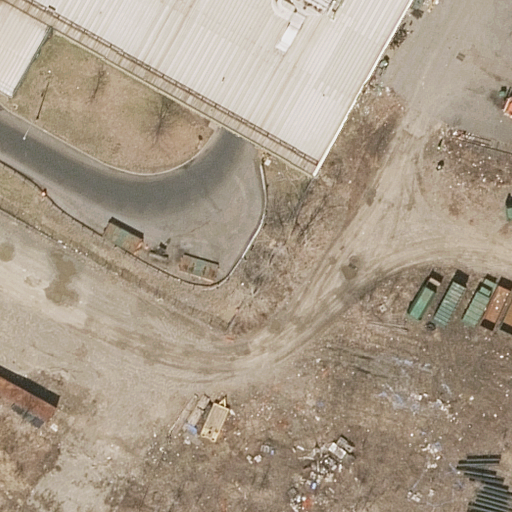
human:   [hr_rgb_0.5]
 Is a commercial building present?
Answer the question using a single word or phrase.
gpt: no

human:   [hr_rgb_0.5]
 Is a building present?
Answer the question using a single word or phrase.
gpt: yes

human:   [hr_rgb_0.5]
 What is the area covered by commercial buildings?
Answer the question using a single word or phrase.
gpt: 0m2

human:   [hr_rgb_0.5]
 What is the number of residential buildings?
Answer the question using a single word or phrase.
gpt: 1

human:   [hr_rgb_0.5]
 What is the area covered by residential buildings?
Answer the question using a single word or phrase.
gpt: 291m2

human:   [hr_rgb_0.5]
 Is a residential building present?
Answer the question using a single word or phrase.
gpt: yes

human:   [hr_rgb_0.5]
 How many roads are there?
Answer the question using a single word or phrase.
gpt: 3

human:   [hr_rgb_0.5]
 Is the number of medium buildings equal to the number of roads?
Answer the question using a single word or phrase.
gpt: no

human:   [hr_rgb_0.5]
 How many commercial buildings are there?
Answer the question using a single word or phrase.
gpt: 0

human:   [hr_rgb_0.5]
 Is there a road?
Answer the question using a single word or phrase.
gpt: yes

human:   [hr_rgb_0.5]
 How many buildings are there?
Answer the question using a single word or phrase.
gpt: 1

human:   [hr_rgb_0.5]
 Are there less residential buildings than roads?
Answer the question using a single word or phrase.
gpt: yes

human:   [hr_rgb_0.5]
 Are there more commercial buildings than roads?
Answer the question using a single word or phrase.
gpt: no

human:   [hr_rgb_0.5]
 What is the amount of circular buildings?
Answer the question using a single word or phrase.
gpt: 0

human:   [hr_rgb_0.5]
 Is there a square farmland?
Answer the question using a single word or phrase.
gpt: no

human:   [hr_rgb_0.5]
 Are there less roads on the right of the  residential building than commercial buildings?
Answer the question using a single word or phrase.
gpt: no

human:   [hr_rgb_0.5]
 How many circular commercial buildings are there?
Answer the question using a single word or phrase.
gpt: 0

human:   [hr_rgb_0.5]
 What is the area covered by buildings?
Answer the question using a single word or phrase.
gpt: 291m2

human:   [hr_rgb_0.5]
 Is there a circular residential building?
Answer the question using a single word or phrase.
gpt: no

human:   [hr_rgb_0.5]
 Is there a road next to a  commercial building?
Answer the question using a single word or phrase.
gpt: no

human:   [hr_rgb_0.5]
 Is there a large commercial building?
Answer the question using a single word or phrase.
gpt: no

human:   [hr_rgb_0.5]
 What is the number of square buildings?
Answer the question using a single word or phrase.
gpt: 0

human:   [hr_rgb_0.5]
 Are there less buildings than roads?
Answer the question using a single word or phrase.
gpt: yes

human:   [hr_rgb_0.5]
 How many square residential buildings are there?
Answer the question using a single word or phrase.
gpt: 0

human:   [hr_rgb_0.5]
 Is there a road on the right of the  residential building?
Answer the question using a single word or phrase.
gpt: yes

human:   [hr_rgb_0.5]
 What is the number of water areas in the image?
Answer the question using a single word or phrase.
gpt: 0

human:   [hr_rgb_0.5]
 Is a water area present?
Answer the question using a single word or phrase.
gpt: no

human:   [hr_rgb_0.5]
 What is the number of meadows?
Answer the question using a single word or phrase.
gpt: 0

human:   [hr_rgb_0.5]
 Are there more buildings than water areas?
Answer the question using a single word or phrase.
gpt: yes

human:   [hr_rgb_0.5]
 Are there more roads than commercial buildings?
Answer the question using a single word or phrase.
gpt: yes

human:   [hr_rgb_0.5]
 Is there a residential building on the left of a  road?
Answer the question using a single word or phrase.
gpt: yes

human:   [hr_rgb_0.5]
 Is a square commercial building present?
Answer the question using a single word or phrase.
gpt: no

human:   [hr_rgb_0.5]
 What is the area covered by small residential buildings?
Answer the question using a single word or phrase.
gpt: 0m2

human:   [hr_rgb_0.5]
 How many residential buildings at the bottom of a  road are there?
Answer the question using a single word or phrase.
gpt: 0

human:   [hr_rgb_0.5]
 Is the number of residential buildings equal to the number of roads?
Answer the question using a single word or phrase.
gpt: no

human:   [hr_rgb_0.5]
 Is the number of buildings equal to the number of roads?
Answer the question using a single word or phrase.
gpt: no

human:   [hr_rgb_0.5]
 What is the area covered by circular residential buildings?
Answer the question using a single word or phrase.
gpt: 0m2

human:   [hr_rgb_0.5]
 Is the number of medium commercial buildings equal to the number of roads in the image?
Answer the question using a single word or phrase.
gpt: no

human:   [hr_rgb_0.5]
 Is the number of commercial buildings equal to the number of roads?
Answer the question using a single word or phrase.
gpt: no

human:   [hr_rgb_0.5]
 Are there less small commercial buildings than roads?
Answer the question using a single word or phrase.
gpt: yes

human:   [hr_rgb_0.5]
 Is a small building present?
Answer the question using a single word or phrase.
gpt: no

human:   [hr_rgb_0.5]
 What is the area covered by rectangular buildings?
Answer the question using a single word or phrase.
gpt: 291m2

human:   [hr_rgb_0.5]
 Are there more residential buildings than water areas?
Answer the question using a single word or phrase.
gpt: yes

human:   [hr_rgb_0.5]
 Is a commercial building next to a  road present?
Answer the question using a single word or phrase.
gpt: no

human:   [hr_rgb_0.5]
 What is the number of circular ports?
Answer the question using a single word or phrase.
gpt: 0

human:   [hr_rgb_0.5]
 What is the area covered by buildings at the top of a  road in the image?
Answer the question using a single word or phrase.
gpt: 291m2

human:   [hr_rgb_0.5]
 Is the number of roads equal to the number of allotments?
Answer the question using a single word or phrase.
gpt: no

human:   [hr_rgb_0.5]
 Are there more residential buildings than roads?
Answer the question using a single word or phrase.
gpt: no

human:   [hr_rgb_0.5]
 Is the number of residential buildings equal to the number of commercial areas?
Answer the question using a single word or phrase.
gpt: no

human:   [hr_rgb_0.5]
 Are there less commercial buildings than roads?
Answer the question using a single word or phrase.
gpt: yes

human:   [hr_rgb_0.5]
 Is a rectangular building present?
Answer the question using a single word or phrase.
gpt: yes

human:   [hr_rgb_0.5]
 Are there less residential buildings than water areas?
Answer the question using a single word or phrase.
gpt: no

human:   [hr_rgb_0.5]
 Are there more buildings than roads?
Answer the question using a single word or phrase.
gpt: no

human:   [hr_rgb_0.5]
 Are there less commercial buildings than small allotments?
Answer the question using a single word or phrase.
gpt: no

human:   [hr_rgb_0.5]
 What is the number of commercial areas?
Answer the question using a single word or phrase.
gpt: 0

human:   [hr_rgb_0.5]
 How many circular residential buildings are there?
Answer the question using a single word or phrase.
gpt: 0

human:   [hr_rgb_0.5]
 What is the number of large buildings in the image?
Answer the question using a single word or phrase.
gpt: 0

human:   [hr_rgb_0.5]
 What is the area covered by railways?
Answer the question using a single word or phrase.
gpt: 0m2

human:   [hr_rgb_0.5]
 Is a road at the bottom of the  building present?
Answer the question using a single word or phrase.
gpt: yes

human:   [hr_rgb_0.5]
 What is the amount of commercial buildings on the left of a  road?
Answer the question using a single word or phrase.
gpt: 0

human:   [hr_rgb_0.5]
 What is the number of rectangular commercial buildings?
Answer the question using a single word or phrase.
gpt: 0

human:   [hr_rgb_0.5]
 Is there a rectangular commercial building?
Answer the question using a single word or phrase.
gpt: no

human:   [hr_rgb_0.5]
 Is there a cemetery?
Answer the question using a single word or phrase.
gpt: no

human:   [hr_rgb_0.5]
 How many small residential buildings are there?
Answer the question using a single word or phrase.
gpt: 0